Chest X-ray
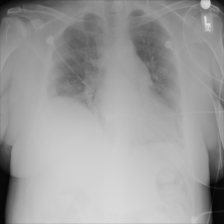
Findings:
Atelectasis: negative
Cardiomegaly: negative
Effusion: negative
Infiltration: negative
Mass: negative
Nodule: negative
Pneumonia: negative
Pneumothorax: negative
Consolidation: negative
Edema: negative
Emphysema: negative
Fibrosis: negative
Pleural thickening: negative
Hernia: negative